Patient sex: F
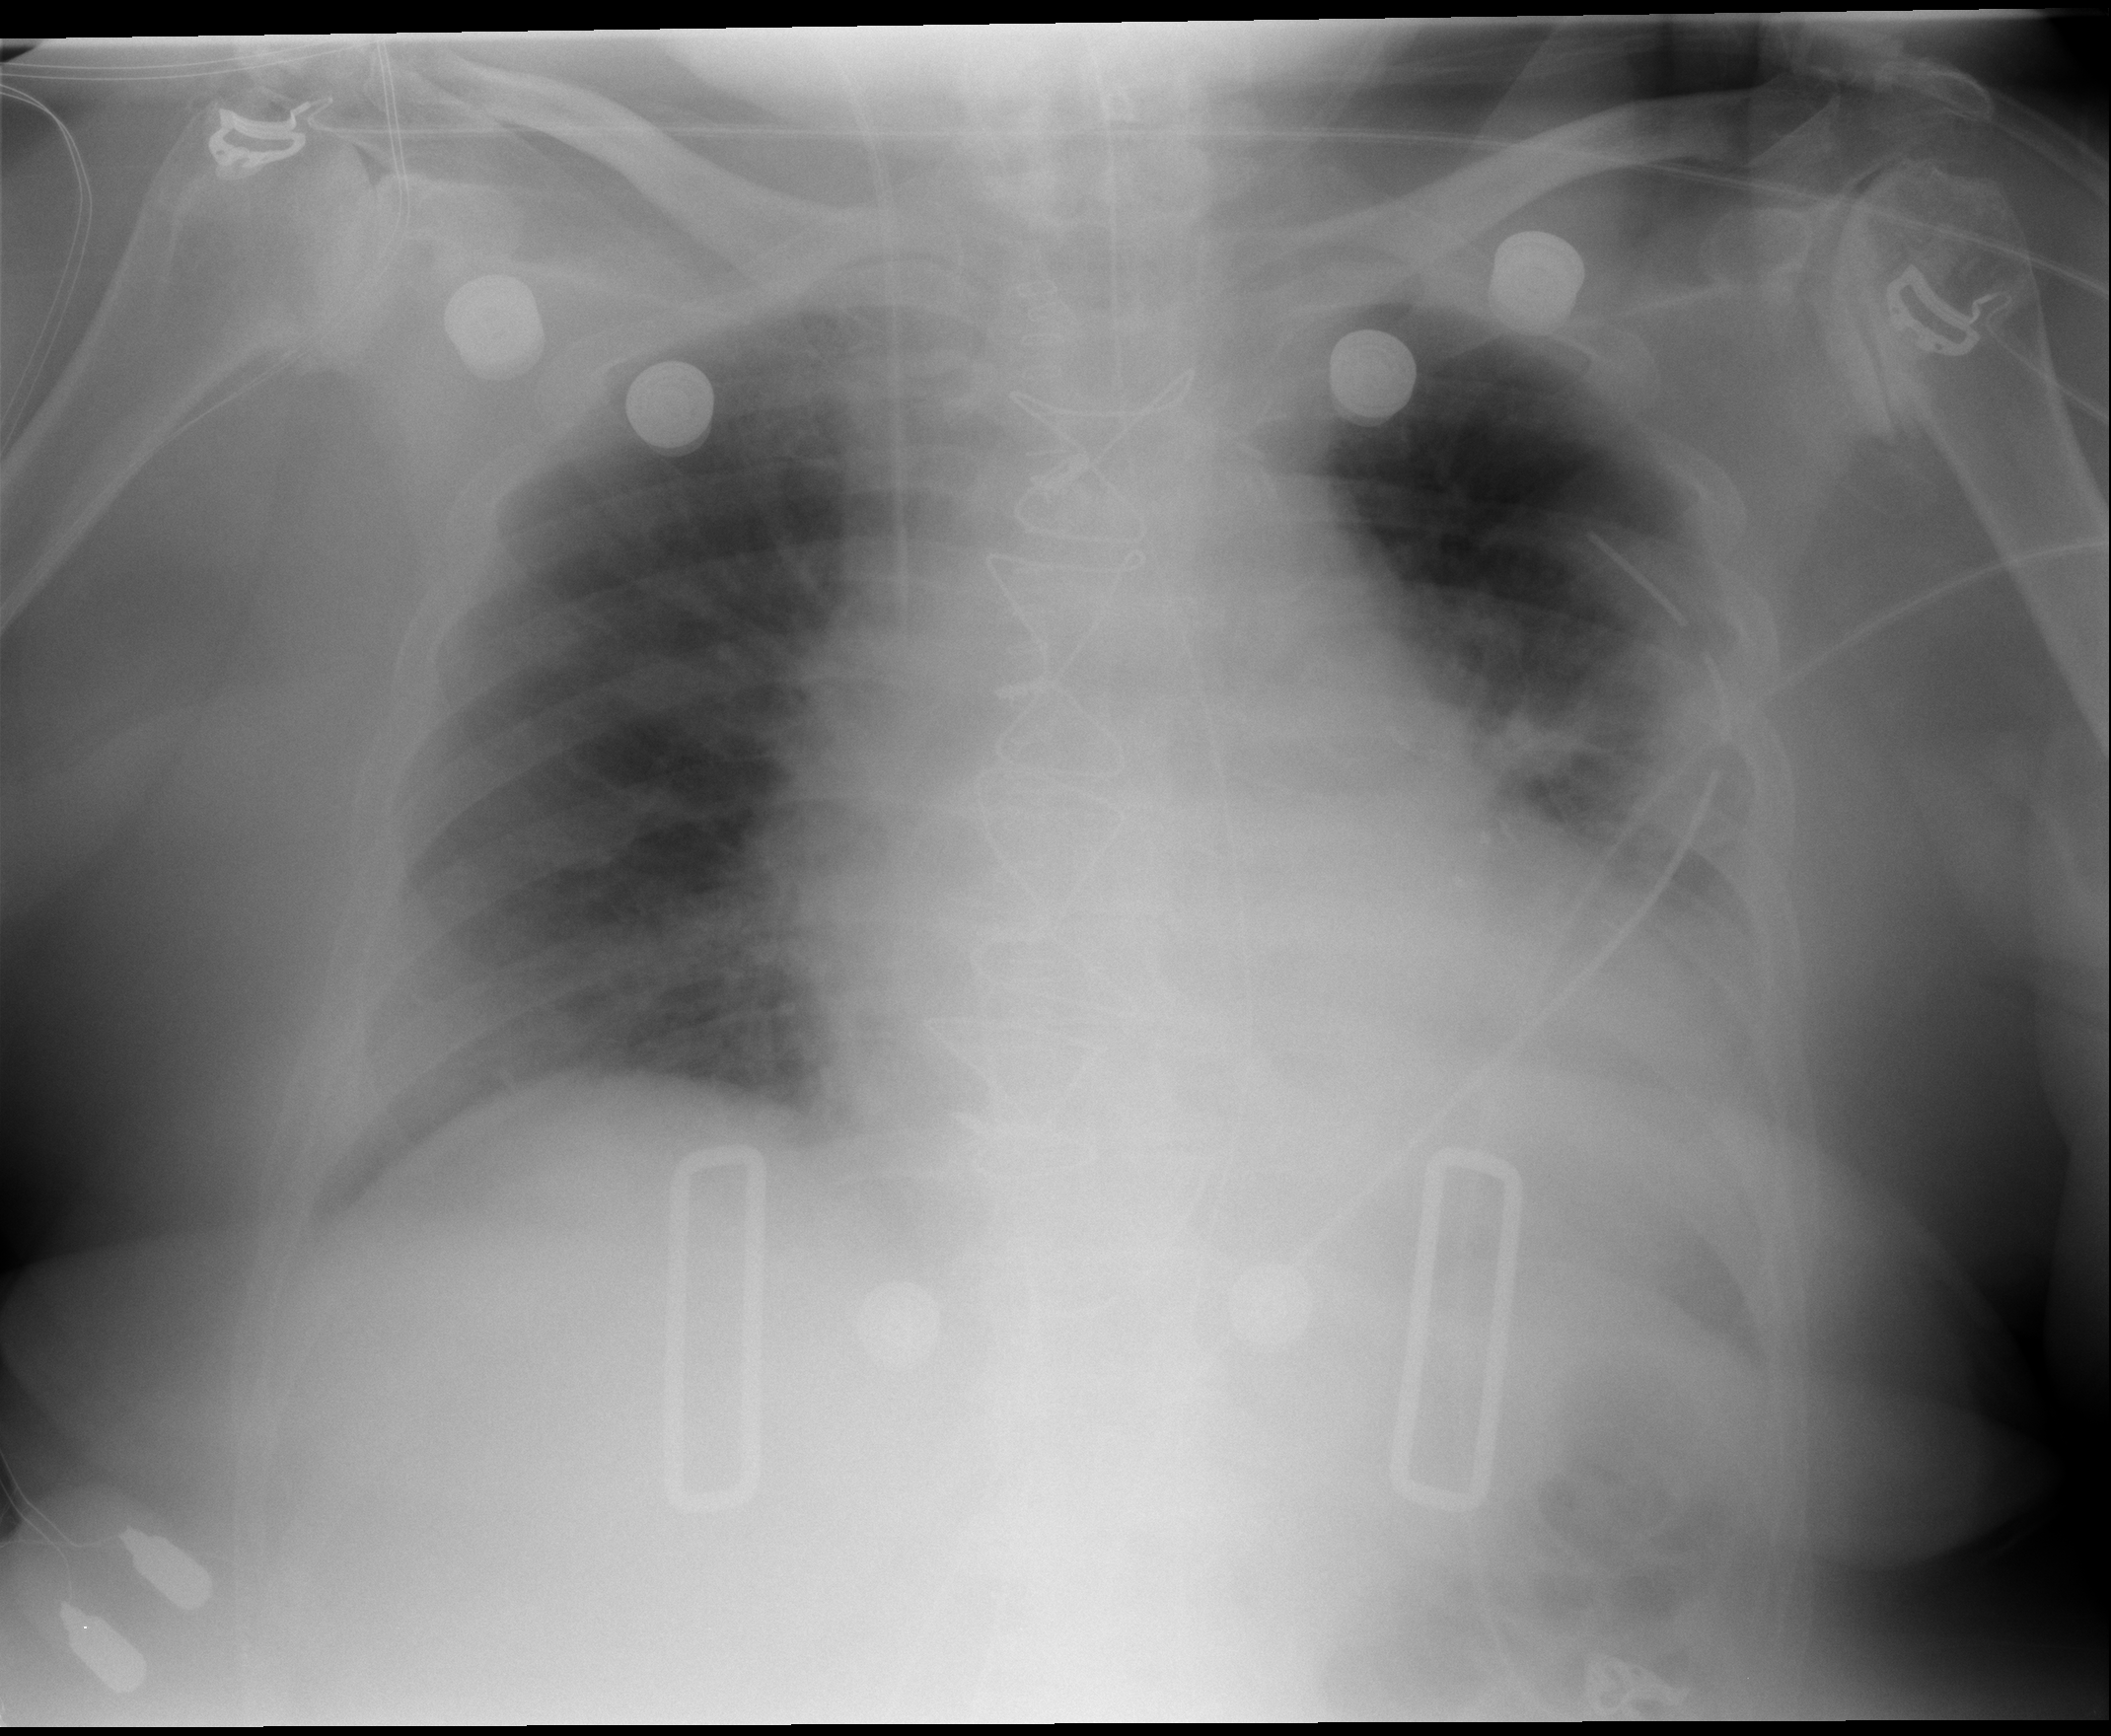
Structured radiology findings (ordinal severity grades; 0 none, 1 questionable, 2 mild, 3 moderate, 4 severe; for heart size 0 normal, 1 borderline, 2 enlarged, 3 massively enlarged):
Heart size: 2
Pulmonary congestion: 2
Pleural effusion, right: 1
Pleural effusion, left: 2
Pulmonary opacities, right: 1
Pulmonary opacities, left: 1
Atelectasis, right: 2
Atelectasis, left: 2